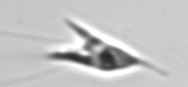
Label: Chrysochromulina_lanceolata